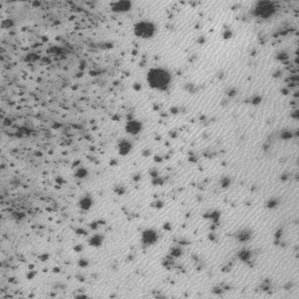
Label: frost